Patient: sex F, age 89
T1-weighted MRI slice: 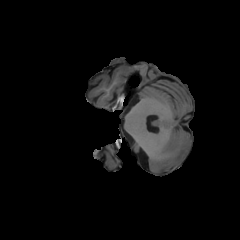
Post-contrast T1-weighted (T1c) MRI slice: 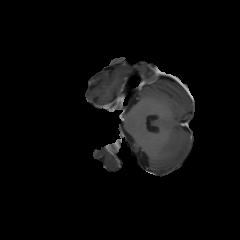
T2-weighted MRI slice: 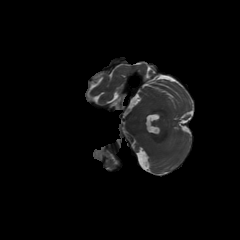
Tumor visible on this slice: no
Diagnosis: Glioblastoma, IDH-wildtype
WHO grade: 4